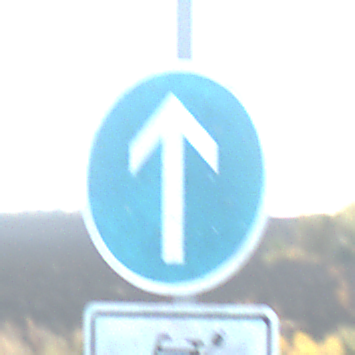
Verkehrszeichen: VorgeschriebeneFahrtrichtungGeradeaus
Zusatzzeichen unten: EinspurigeFahrzeugeFrei4
Umgebung: Outdoor, Nature
Tageszeit: MorningAfternoon
Wetter: Clear
Licht: Natural
Jahreszeit: Autumn
Kontrast: HighContrast